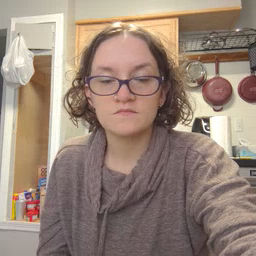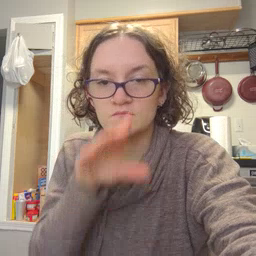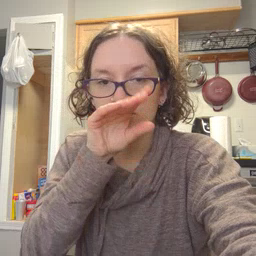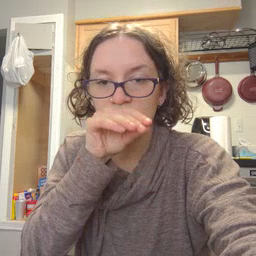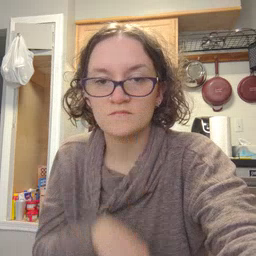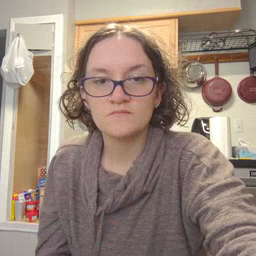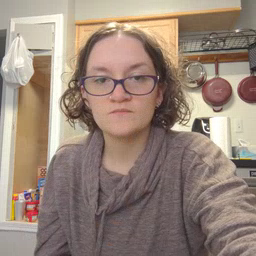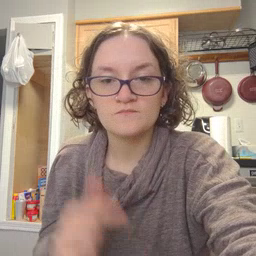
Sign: goose